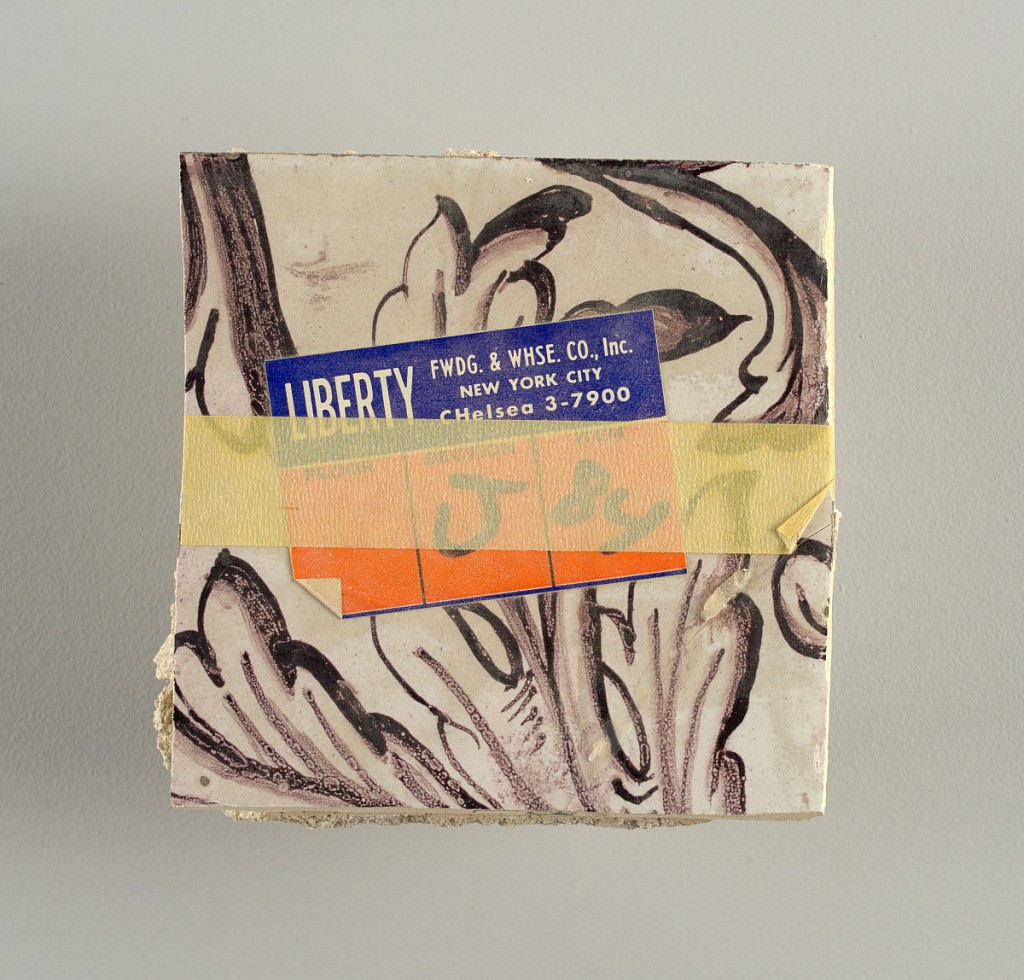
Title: Wall facing
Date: ca. 1725
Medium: tin-glazed earthenware, underglaze
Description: Two vertical rectangles, twenty-three tiles high.  A) Nine tiles wide at top; seven tiles wide at bottom.  B) Ten and one-half tiles wide.

Arabesque design of foliage.  A) with centered figure of Justice under a canopy.  B) with centered urn.